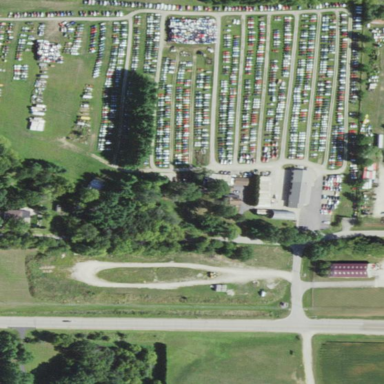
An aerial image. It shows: Scrap yard located in industrial area.